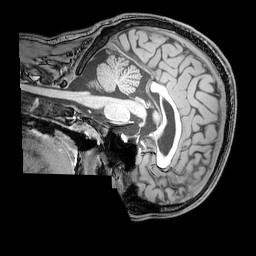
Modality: T1w
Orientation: sagittal
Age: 21
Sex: male
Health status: healthy
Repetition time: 0.081 s
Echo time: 0.037 s